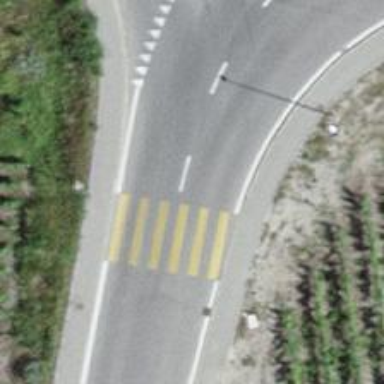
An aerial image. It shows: Zebra crossing on the road.